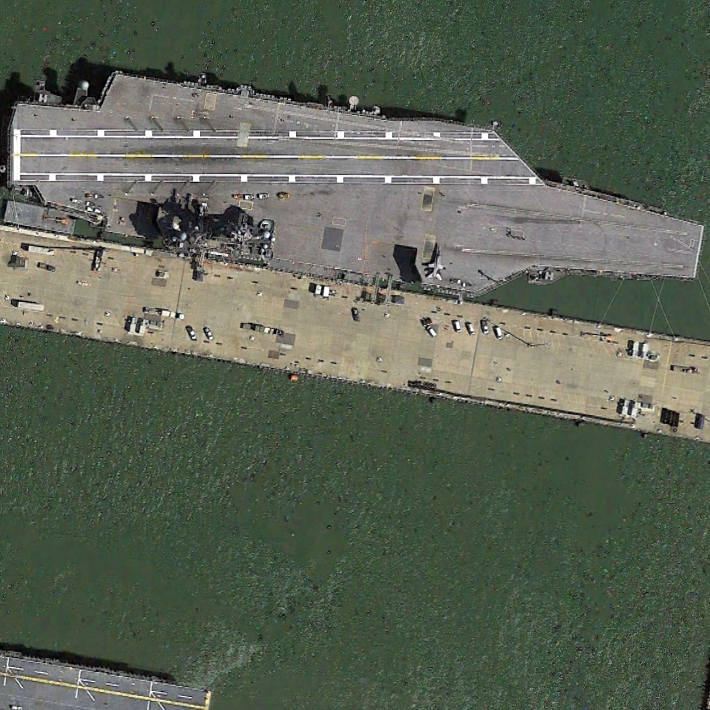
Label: aircraft_carrier